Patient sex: M
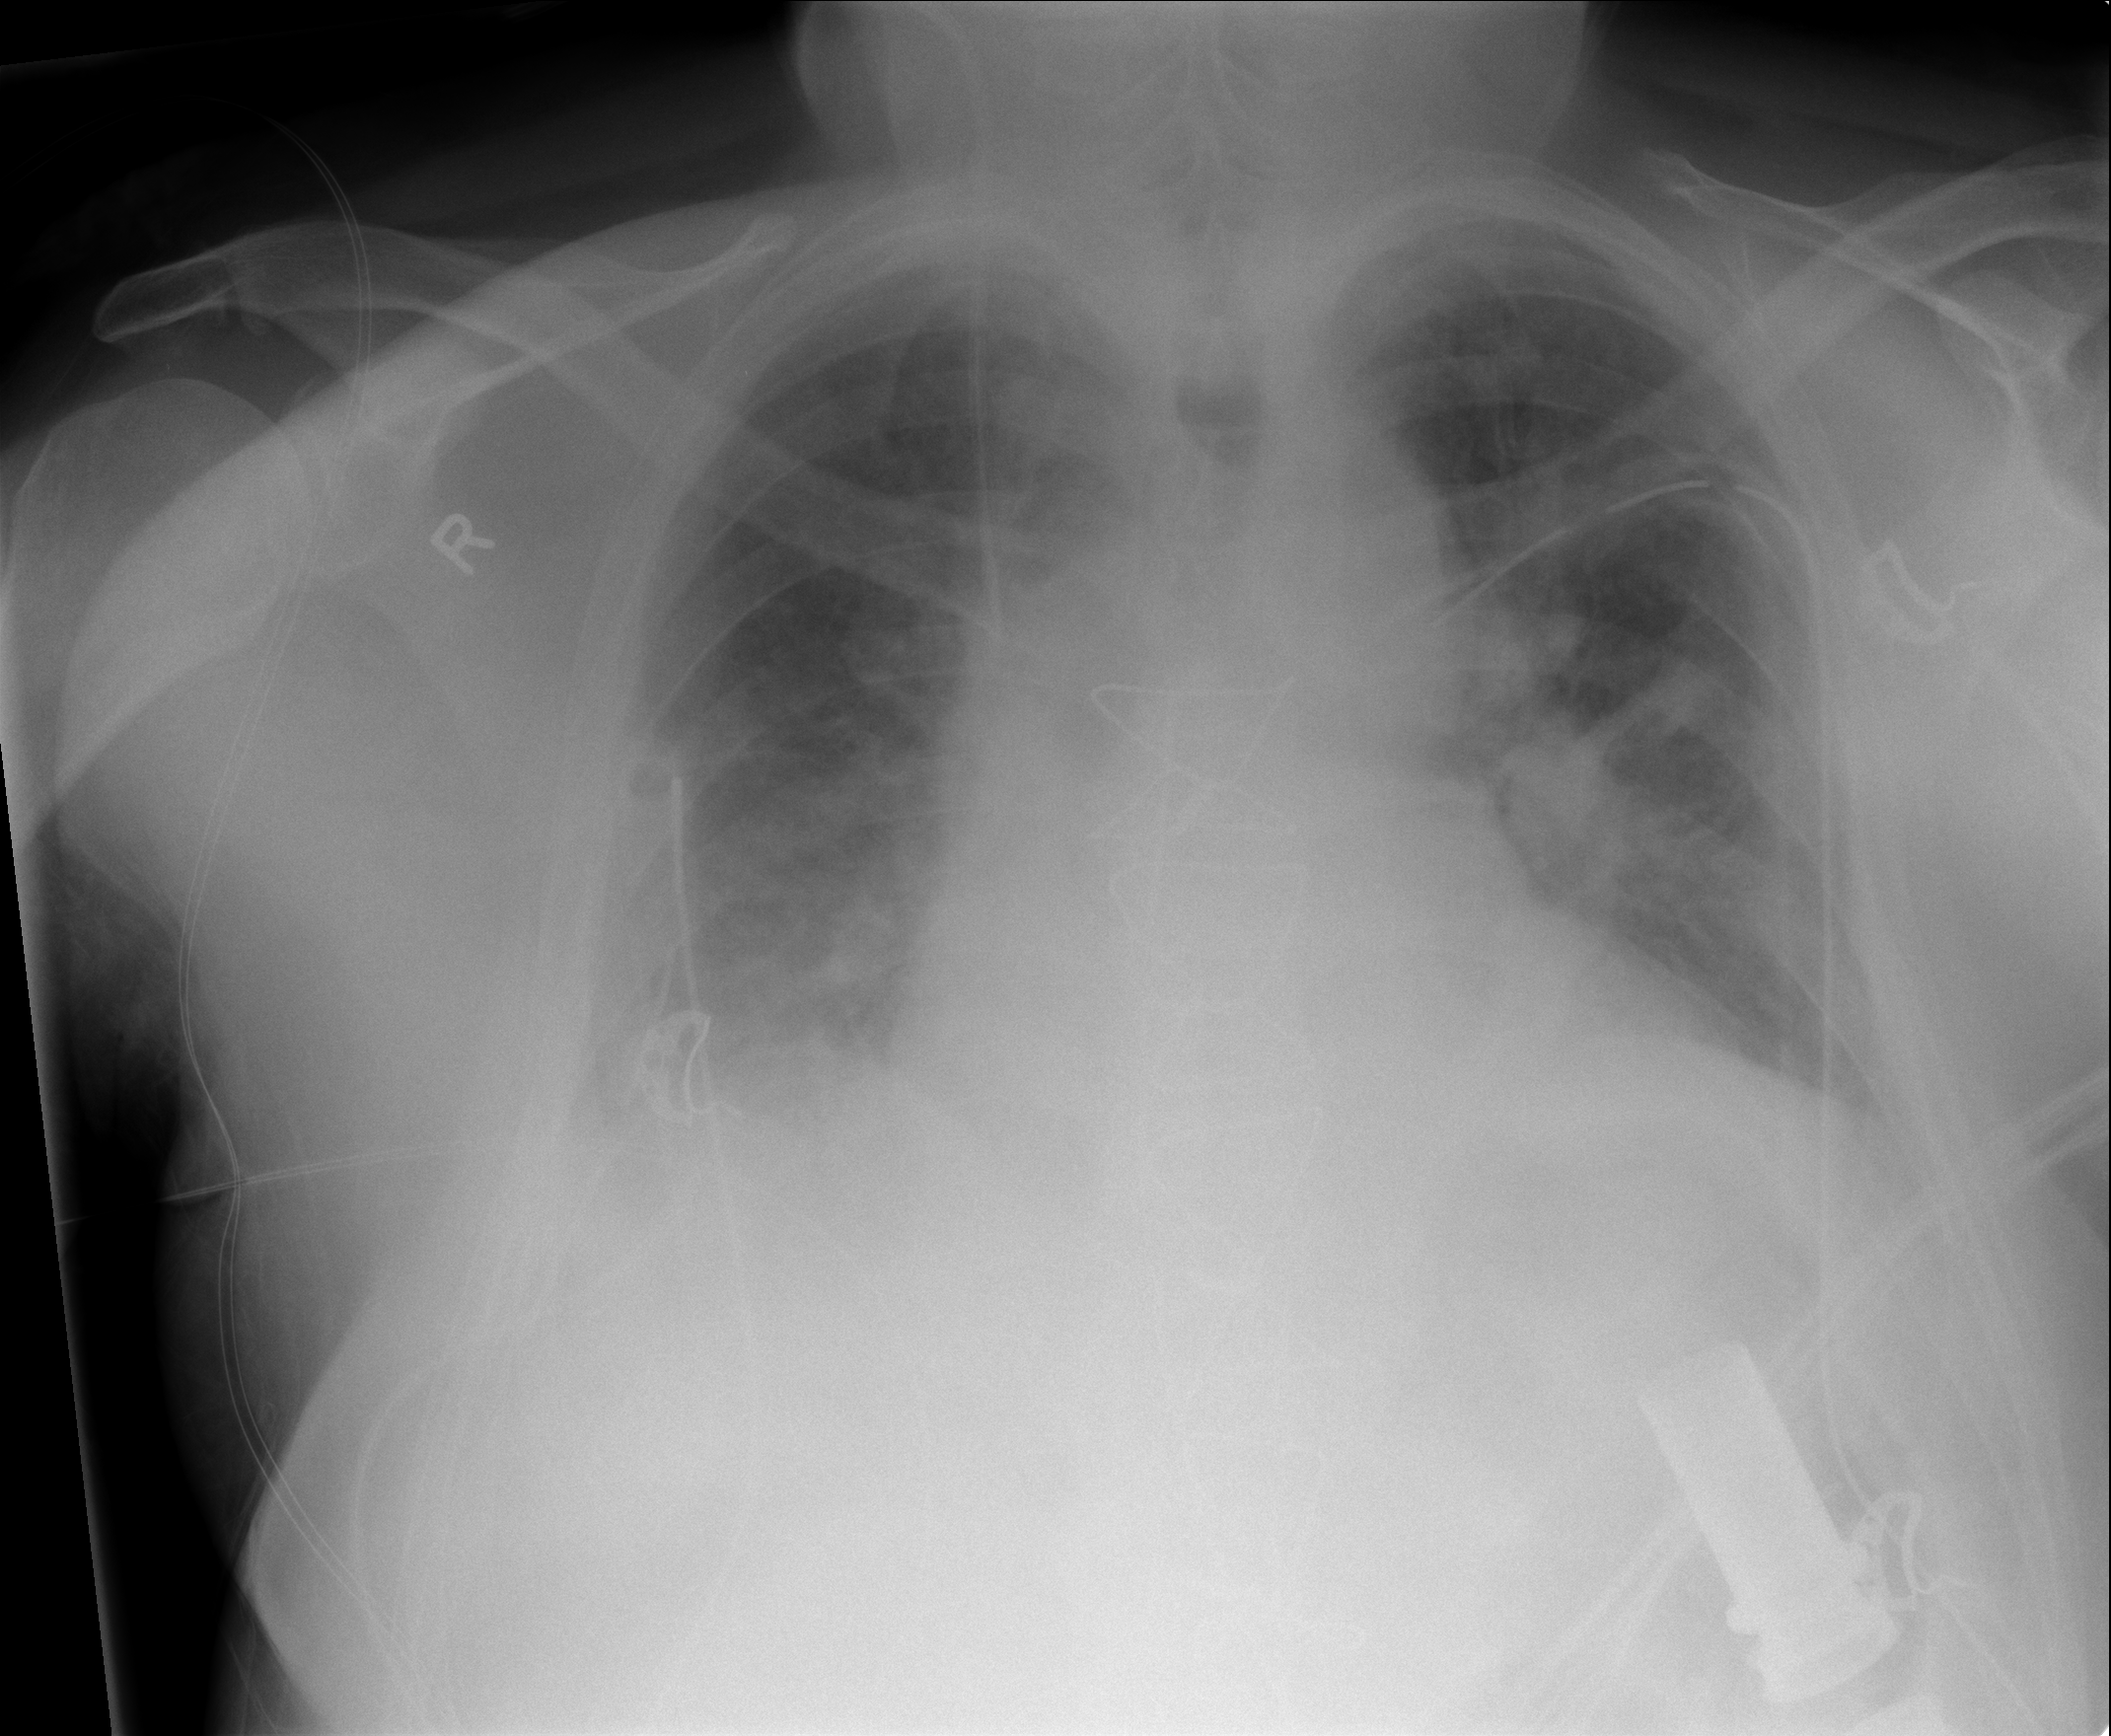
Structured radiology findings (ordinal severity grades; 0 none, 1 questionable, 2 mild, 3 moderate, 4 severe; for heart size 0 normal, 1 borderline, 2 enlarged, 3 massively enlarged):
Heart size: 2
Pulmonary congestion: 0
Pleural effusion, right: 0
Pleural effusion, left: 0
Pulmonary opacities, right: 0
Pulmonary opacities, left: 0
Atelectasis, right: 1
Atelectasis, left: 1